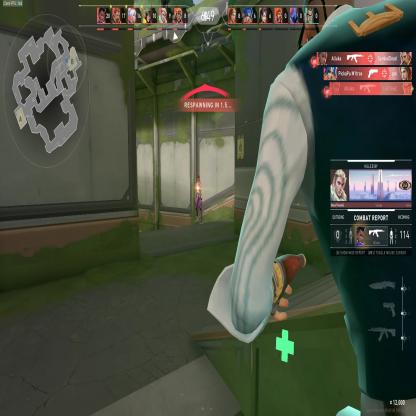
Label: enemy